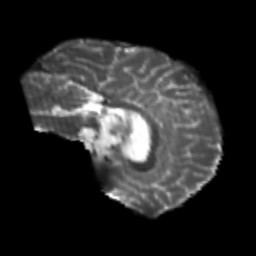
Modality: T2w
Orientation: sagittal
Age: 23
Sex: female
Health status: healthy
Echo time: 0.074 s